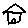
Label: house